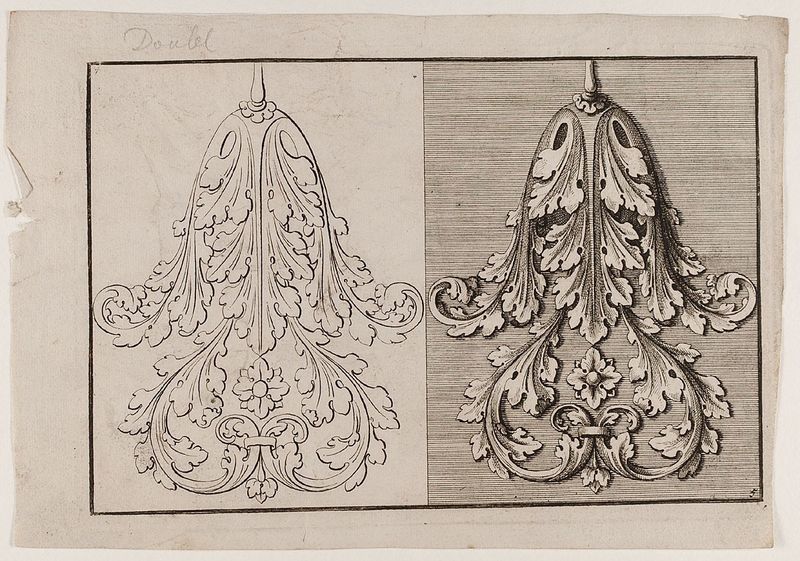
Titel: Akanthusblätter, Blatt 5 aus der Folge 'Gründliche Anweisung wie ein sauber Laub mit seinen Eintheilungen solle entworffen... werden... gezeichnet von Johann Leonhard Eisler'
Künstler: Johann Leonhard Eisler
Standort: Hamburg
Institution: Museum für Kunst und Gewerbe Hamburg
Schlagwörter: grafik, graphik, fotografie, photographie, druckgraphik, druckgrafik, stich, laubwerk, blattwerk, kupferstich, akanthus, bandelwerk, reproduktionen, acanthus, druckerzeugnisse, ornamentstich, vorlageblätter, akanthusornament